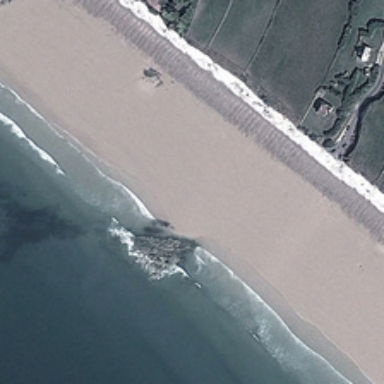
A yellow beach is between an green ocean and green plants .